Question: I have an MSI project that I want to convert to a merge module. The writing of files was simple enough to replicate.
However, I am struggling to replicate the Custom Actions.
I need the Custom Action to execute from the merge module.
This is what my custom actions in my MSI project looks like:

UPDATE:
I found the problem.
In an MSI project, the name your directory that you create; Remains the same that is if I create a folder FBB Installer Files; in your direct Editor under Directory the Key name will be FBB_INSTALLER_FILES; however if you do the same thing in a Merge Module the Key will be set to FBB_INSTALLER_.984DBBFF_9C1E_46C0_9E76_BF6D4CE53321. Basically a merge module appends a GUID to the name of the key.
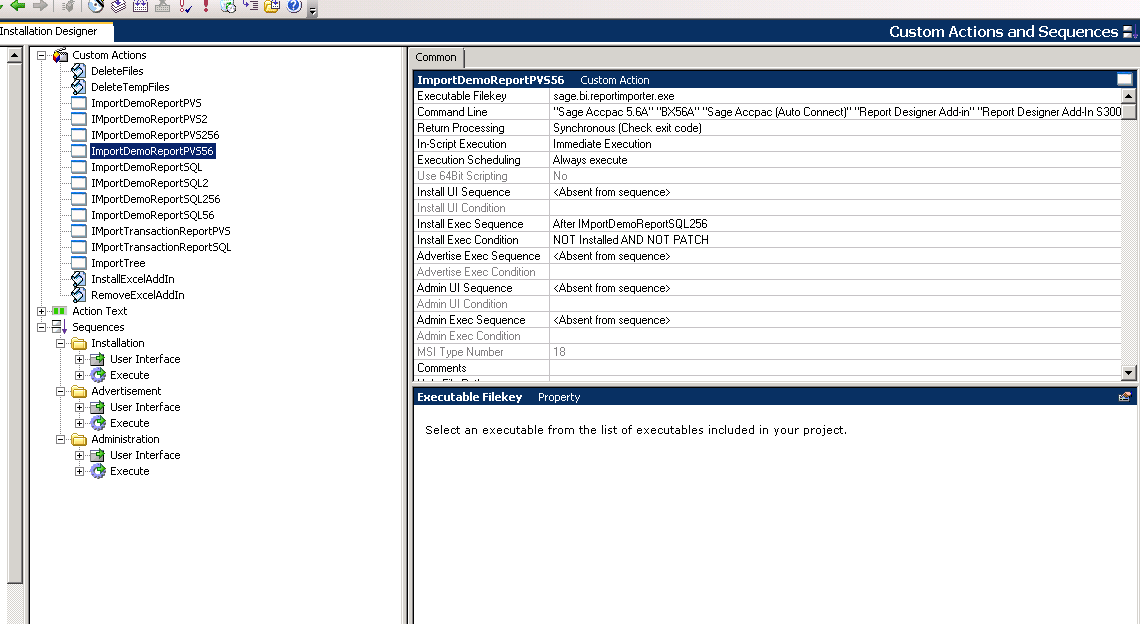
Answer: Merge module's don't get executed as they don't get shipped with the installer. They get consumed during the build and merged into an MSI. The CustomActions get listed in the Module*Sequence tables with instructions to merge before or after standard actions.
Other then you have to think a bit more abstract and bulletproof because the module has to work within the context of more then one product MSI, there really isn't anything different.